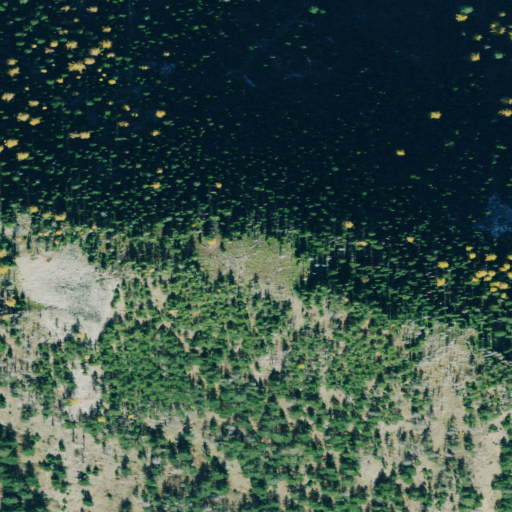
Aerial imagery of mountain in Montana named Spruce Mountain containing evergreen forest and shrub